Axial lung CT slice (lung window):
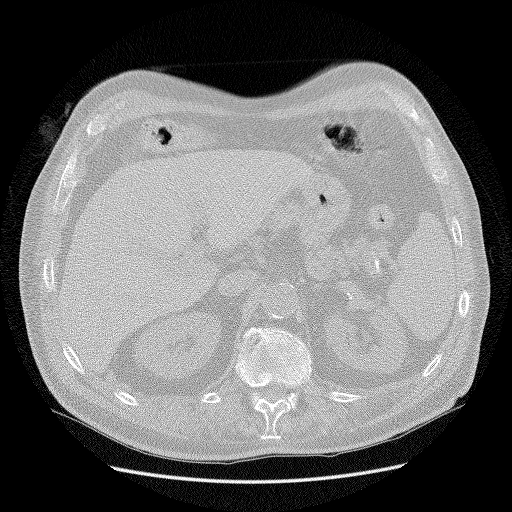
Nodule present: no